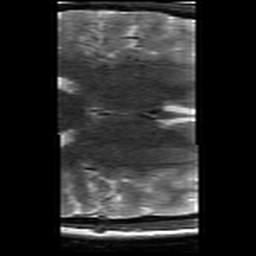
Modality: T2w
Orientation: axial
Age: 22
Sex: female
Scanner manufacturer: siemens
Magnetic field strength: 3 T
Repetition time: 8.02 s
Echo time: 0.08 s